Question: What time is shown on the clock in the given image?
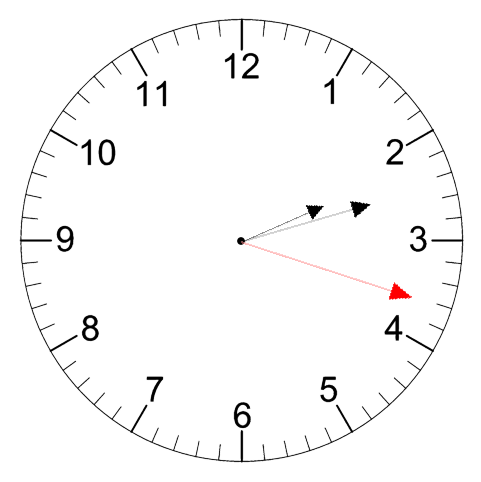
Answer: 02:12:18